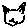
Label: cat